Interaction volume radius: 5 \u00c5
Interaction volume height: 15 \u00c5
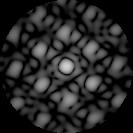
Disorder parameter: 0.3989